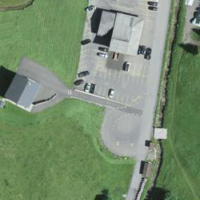
EUNIS habitat code: 24
Species observed at this site:
Pica pica
Arctia caja
Passer domesticus